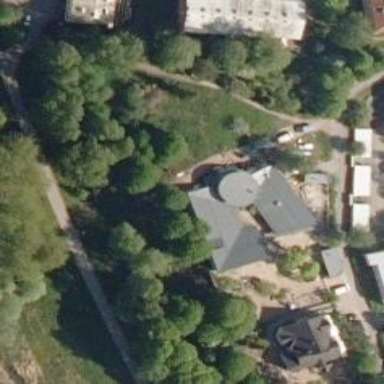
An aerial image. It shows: Kindergarten building.